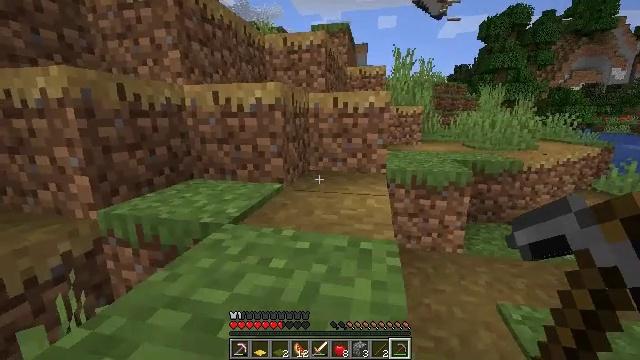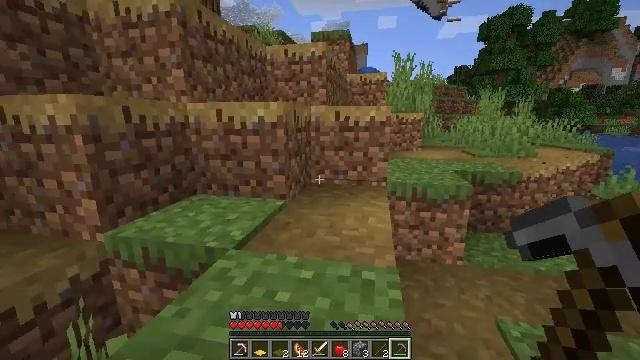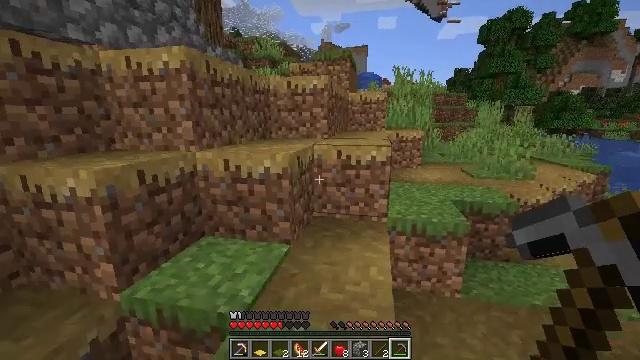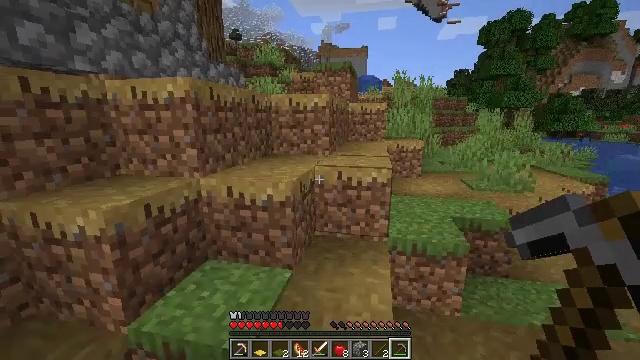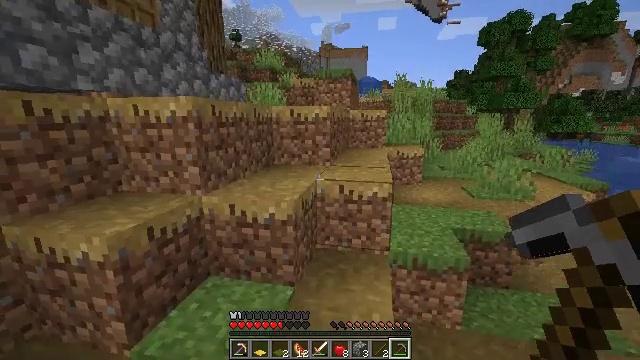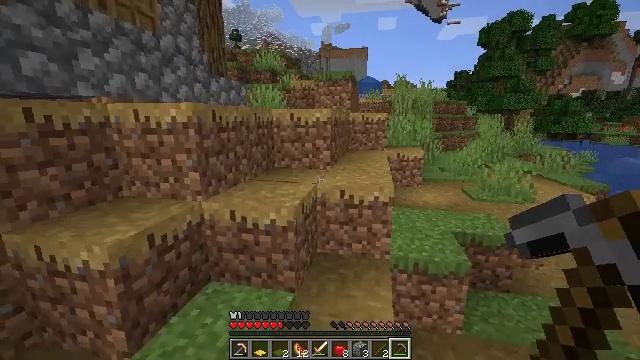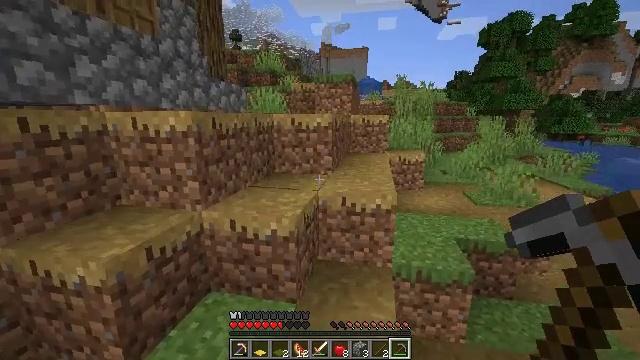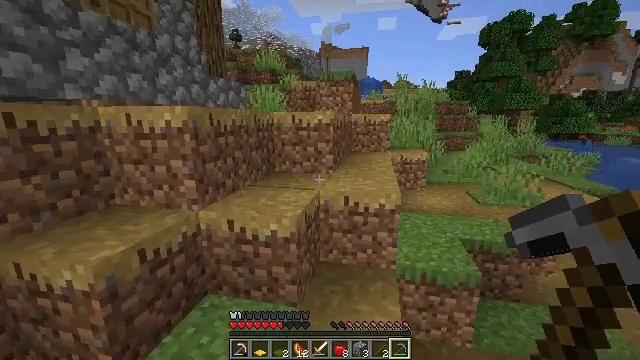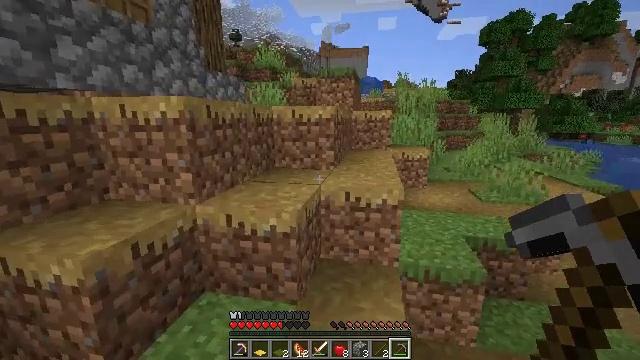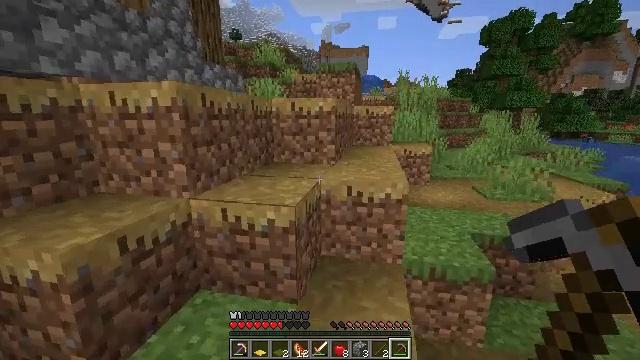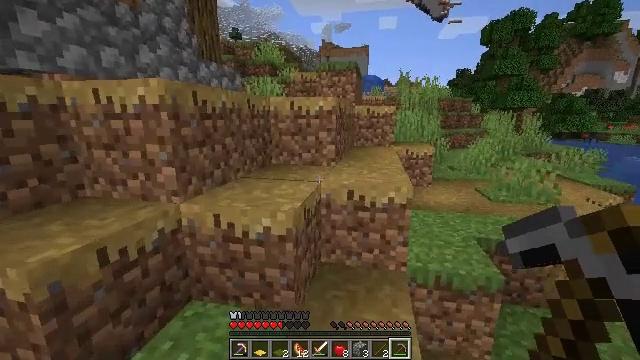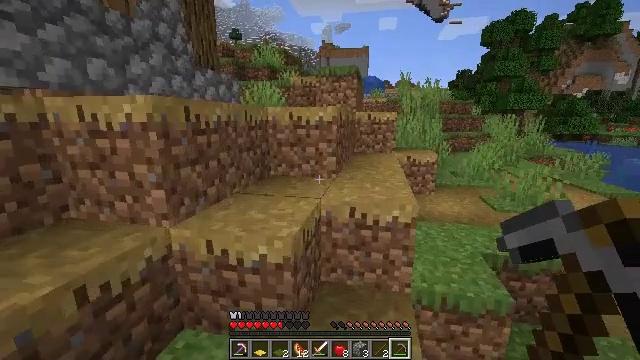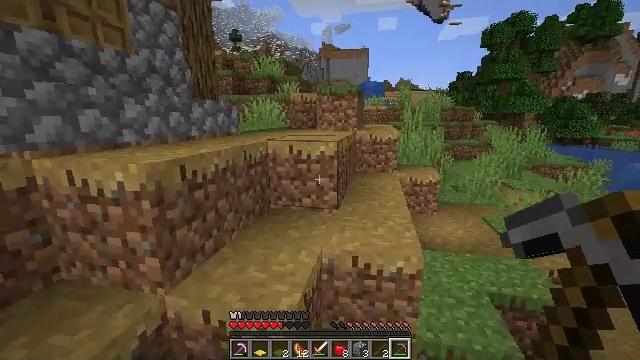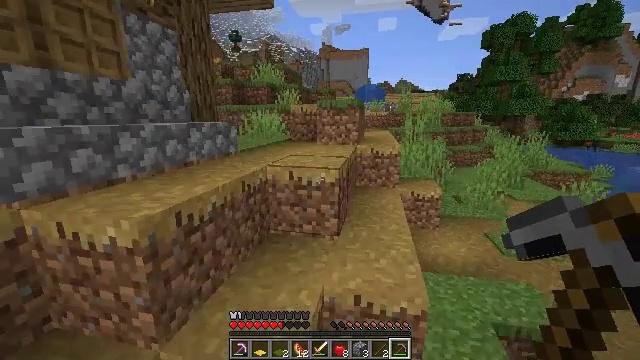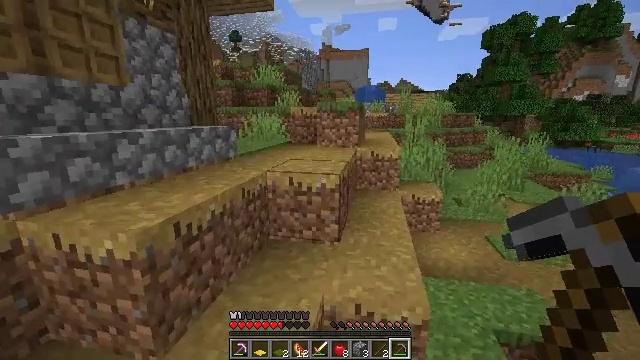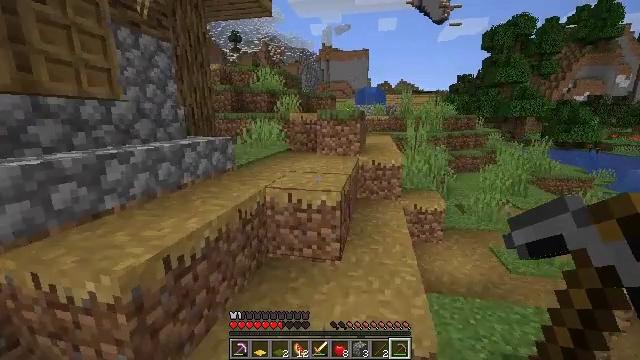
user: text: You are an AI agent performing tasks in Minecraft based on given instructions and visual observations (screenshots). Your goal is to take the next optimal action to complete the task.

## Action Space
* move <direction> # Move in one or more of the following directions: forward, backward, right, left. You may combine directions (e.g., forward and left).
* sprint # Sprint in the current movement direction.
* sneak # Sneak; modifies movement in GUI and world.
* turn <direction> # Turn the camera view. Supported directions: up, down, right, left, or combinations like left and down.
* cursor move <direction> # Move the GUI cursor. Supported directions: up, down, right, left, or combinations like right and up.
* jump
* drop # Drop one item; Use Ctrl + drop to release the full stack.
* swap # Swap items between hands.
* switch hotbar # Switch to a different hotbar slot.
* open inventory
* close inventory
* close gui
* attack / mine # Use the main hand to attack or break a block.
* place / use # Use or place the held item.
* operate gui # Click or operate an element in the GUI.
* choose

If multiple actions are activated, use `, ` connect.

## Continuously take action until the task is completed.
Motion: motion action
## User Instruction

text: Remove oak leaves from branches.
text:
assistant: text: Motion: move forward, jump
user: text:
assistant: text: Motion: move forward, jump
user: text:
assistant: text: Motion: move forward, jump
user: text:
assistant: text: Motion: move forward, jump
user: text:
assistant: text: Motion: move forward, jump
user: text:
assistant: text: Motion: move forward, jump
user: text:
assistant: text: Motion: move forward, jump
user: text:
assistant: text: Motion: move forward, jump
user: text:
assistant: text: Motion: move forward, jump
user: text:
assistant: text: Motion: move forward, jump
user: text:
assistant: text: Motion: move forward, jump
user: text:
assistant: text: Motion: move forward, jump
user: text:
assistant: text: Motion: move forward, jump
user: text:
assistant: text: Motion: move forward, jump
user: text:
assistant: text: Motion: move forward, jump
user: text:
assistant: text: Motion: move forward, jump
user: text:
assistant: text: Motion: move forward, turn left, jump
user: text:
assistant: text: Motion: move forward, turn left, jump
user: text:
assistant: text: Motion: move forward, turn left and up, jump
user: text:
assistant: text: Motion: move forward, turn left, jump
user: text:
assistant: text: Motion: move forward, turn left, jump
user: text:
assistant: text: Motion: move forward, jump
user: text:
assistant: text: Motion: move forward, turn left and down, jump
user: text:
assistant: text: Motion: move forward, jump
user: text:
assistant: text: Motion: move forward, jump
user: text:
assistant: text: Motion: move forward, jump
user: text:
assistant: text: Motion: move forward, jump
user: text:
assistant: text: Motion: move forward, jump
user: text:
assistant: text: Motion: move forward, jump
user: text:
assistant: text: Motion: move forward, turn up, jump